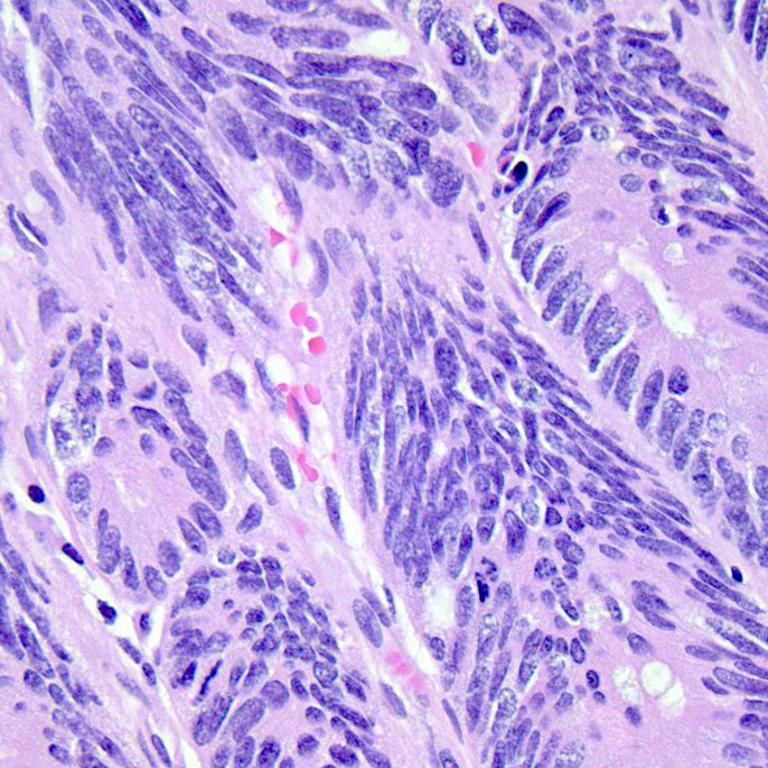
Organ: colon
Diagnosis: adenocarcinomas